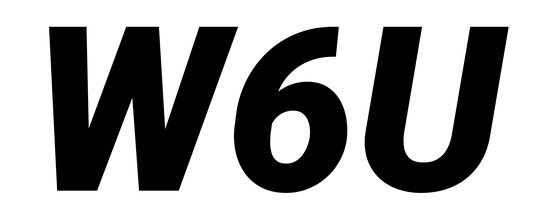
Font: Roboto-Italic_Black_Italic